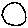
Label: circle